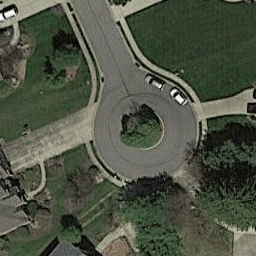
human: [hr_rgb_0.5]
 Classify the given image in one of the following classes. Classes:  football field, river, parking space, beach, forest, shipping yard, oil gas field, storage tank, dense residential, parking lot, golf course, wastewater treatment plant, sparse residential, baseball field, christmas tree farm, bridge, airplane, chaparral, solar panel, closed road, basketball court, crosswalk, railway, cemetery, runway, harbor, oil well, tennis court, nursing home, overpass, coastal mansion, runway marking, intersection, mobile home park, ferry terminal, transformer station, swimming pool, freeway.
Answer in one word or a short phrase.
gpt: closed road